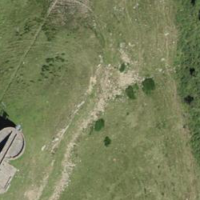
EUNIS habitat code: 23
Species observed at this site:
Delichon urbicum